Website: crate-barrel
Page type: receipt
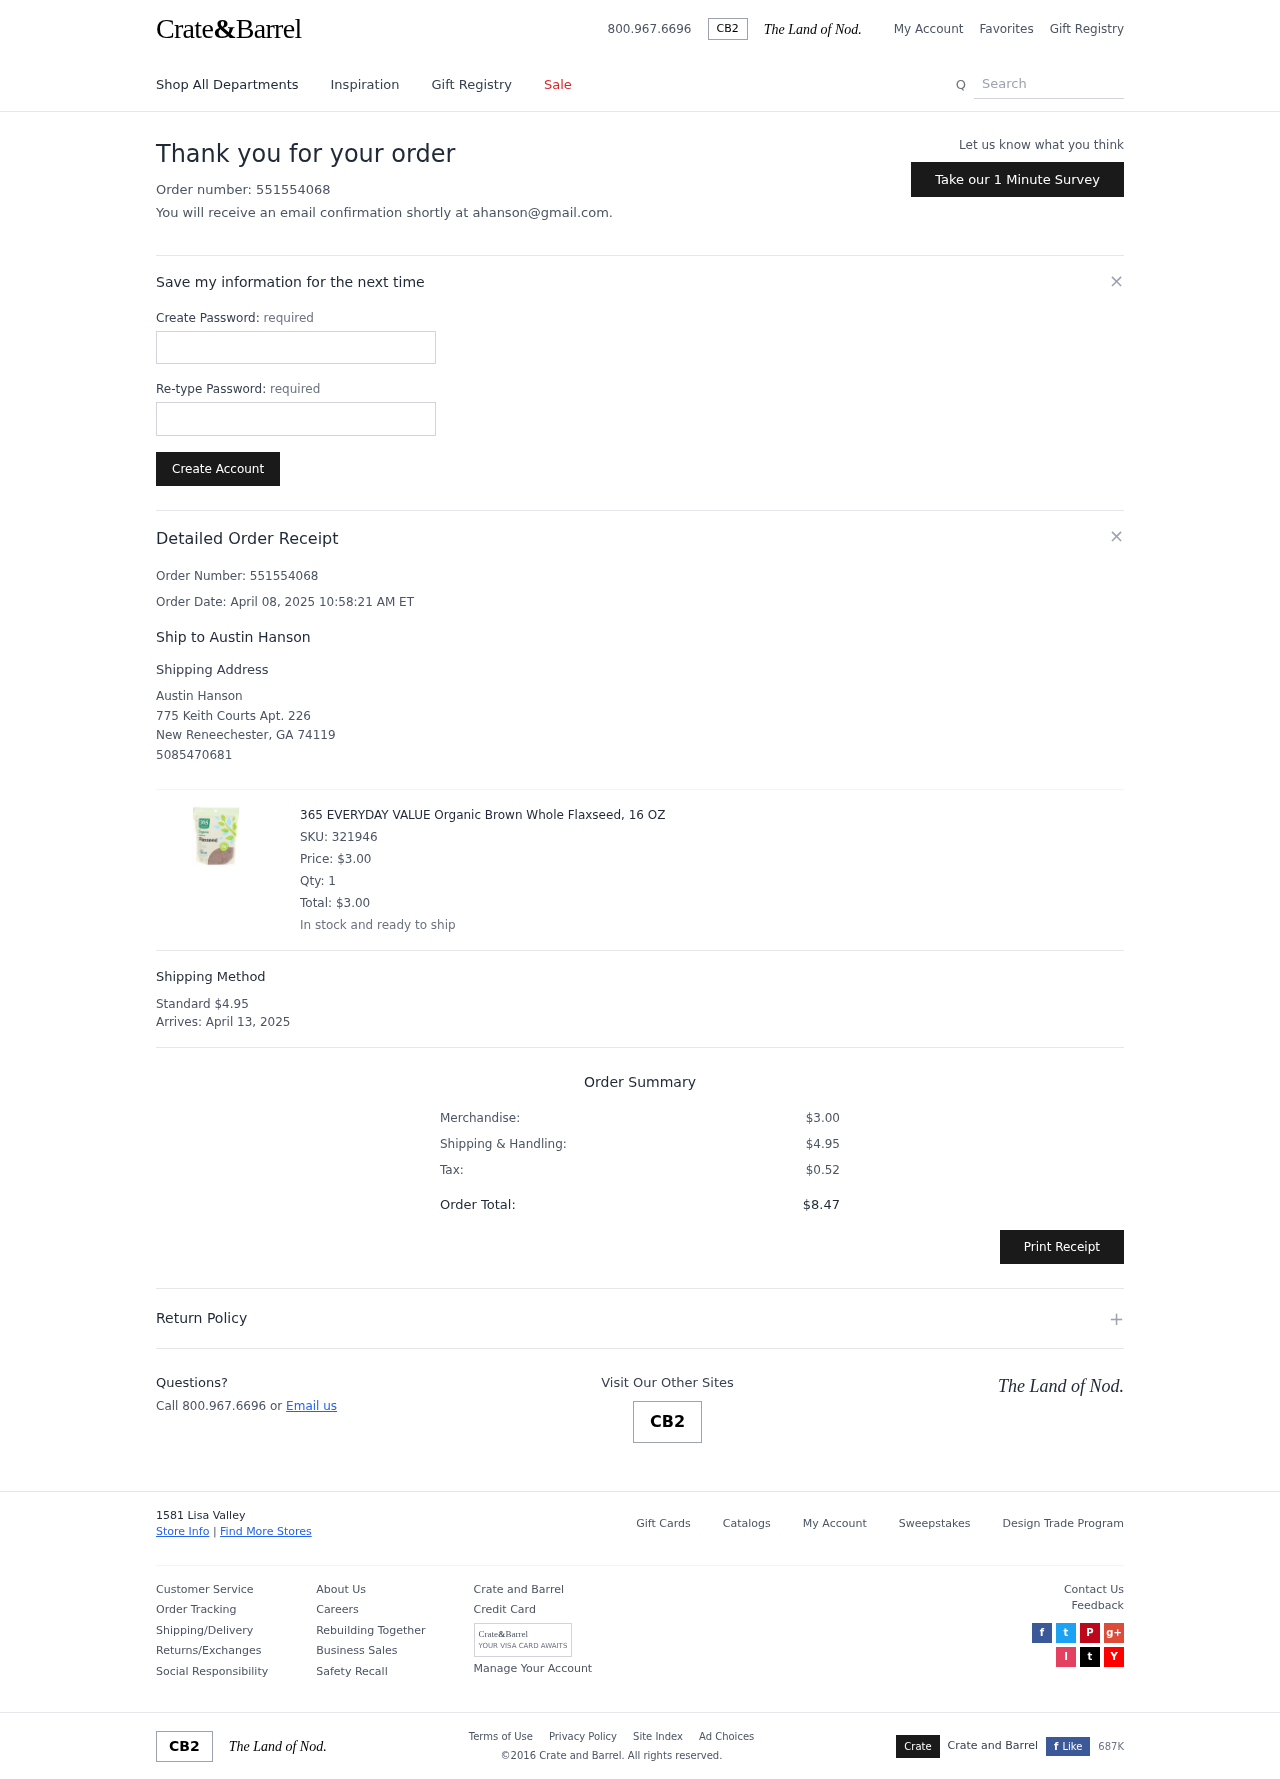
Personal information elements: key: PII_CITY
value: New Reneechester
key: PII_EMAIL
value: ahanson@gmail.com
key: PII_FULLNAME
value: Austin Hanson
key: PII_FULLNAME
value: Ship to Austin Hanson
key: PII_PHONE
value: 5085470681
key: PII_POSTCODE
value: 74119
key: PII_STATE_ABBR
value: GA
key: PII_STREET
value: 775 Keith Courts Apt. 226
Product elements: key: PRODUCT1_NAME
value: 365 EVERYDAY VALUE Organic Brown Whole Flaxseed, 16 OZ
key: PRODUCT1_PRICE
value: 3
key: PRODUCT1_QUANTITY
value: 1
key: PRODUCT1_SKU
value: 321946
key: PRODUCT1_TOTAL
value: $3.00
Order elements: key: ORDER_ID
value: Order Number: 551554068
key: ORDER_ID
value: Order number: 551554068
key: ORDER_DATE
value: Order Date: April 08, 2025 10:58:21 AM ET
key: ORDER_SHIPPING_COST
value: $4.95
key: ORDER_DELIVERY_DATE
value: April 13, 2025
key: ORDER_SUBTOTAL
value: $3.00
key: ORDER_TAX
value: $0.52
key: ORDER_TOTAL
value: $8.47
Search elements: key: HEADER_SEARCH
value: Search